Interaction volume radius: 10 \u00c5
Interaction volume height: 20 \u00c5
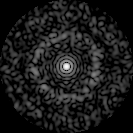
Disorder parameter: 0.834